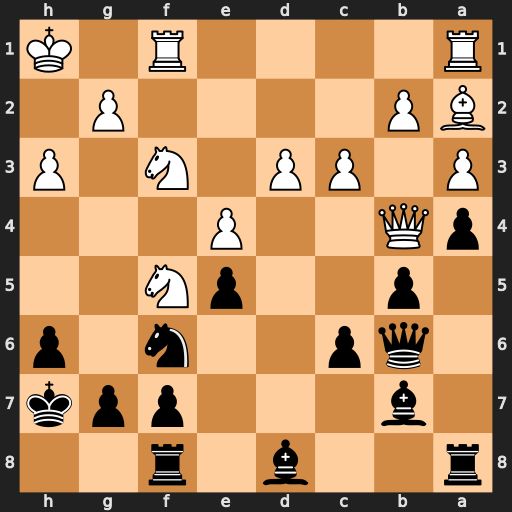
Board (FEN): r2b1r2/1b3ppk/1qp2n1p/1p2pN2/pQ2P3/P1PP1N1P/BP4P1/R4R1K
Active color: b
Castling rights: -
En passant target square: -
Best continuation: c5 Qxb5 Qxb5